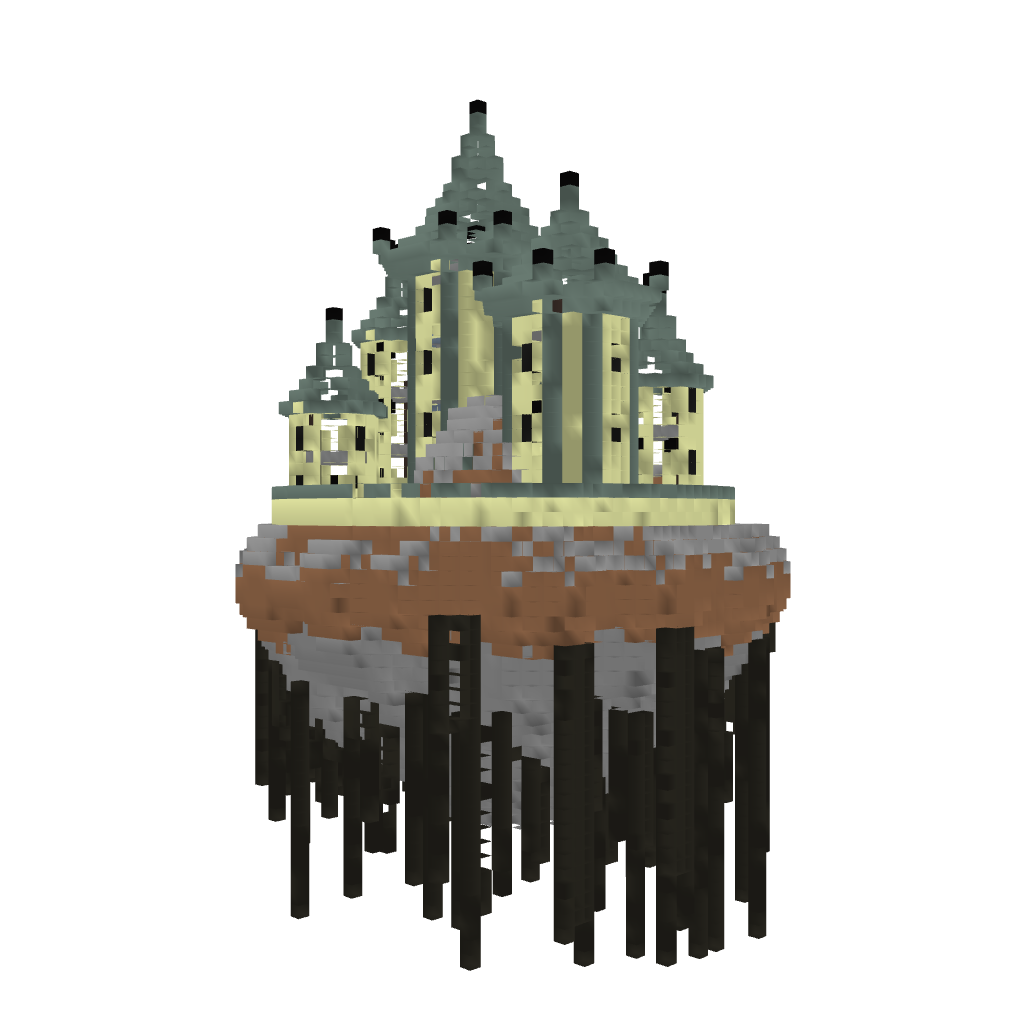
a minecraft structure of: Floating temple